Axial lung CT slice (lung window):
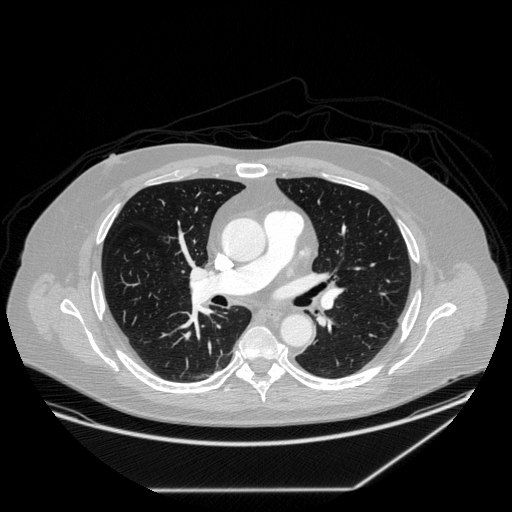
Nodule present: no